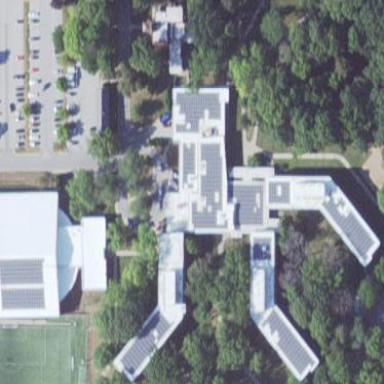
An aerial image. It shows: Dormitory building.